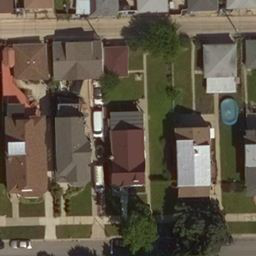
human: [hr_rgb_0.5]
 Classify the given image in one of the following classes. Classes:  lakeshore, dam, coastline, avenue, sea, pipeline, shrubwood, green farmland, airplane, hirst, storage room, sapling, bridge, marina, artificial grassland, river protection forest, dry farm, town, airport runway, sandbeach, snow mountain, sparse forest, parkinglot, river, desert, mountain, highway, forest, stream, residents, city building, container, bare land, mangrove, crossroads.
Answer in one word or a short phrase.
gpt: residents